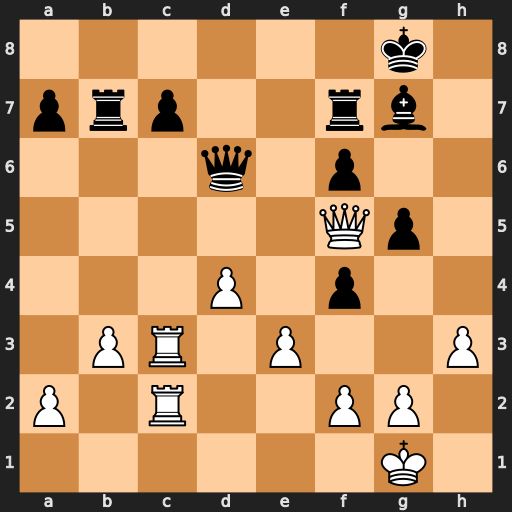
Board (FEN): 6k1/prp2rb1/3q1p2/5Qp1/3P1p2/1PR1P2P/P1R2PP1/6K1
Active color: w
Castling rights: -
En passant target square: -
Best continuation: Qc8+ Bf8 Qxb7